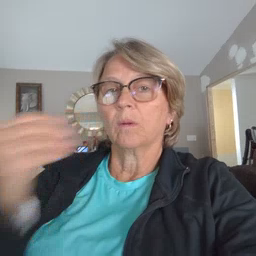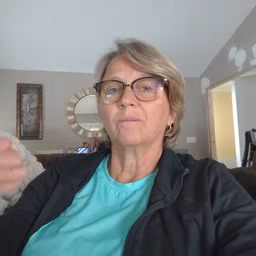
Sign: wolf